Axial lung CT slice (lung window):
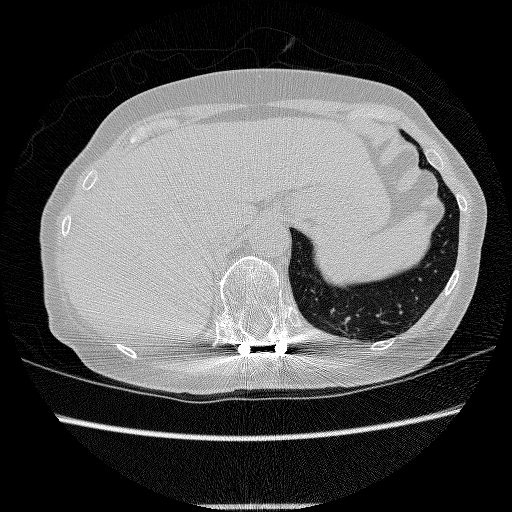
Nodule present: no